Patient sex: M
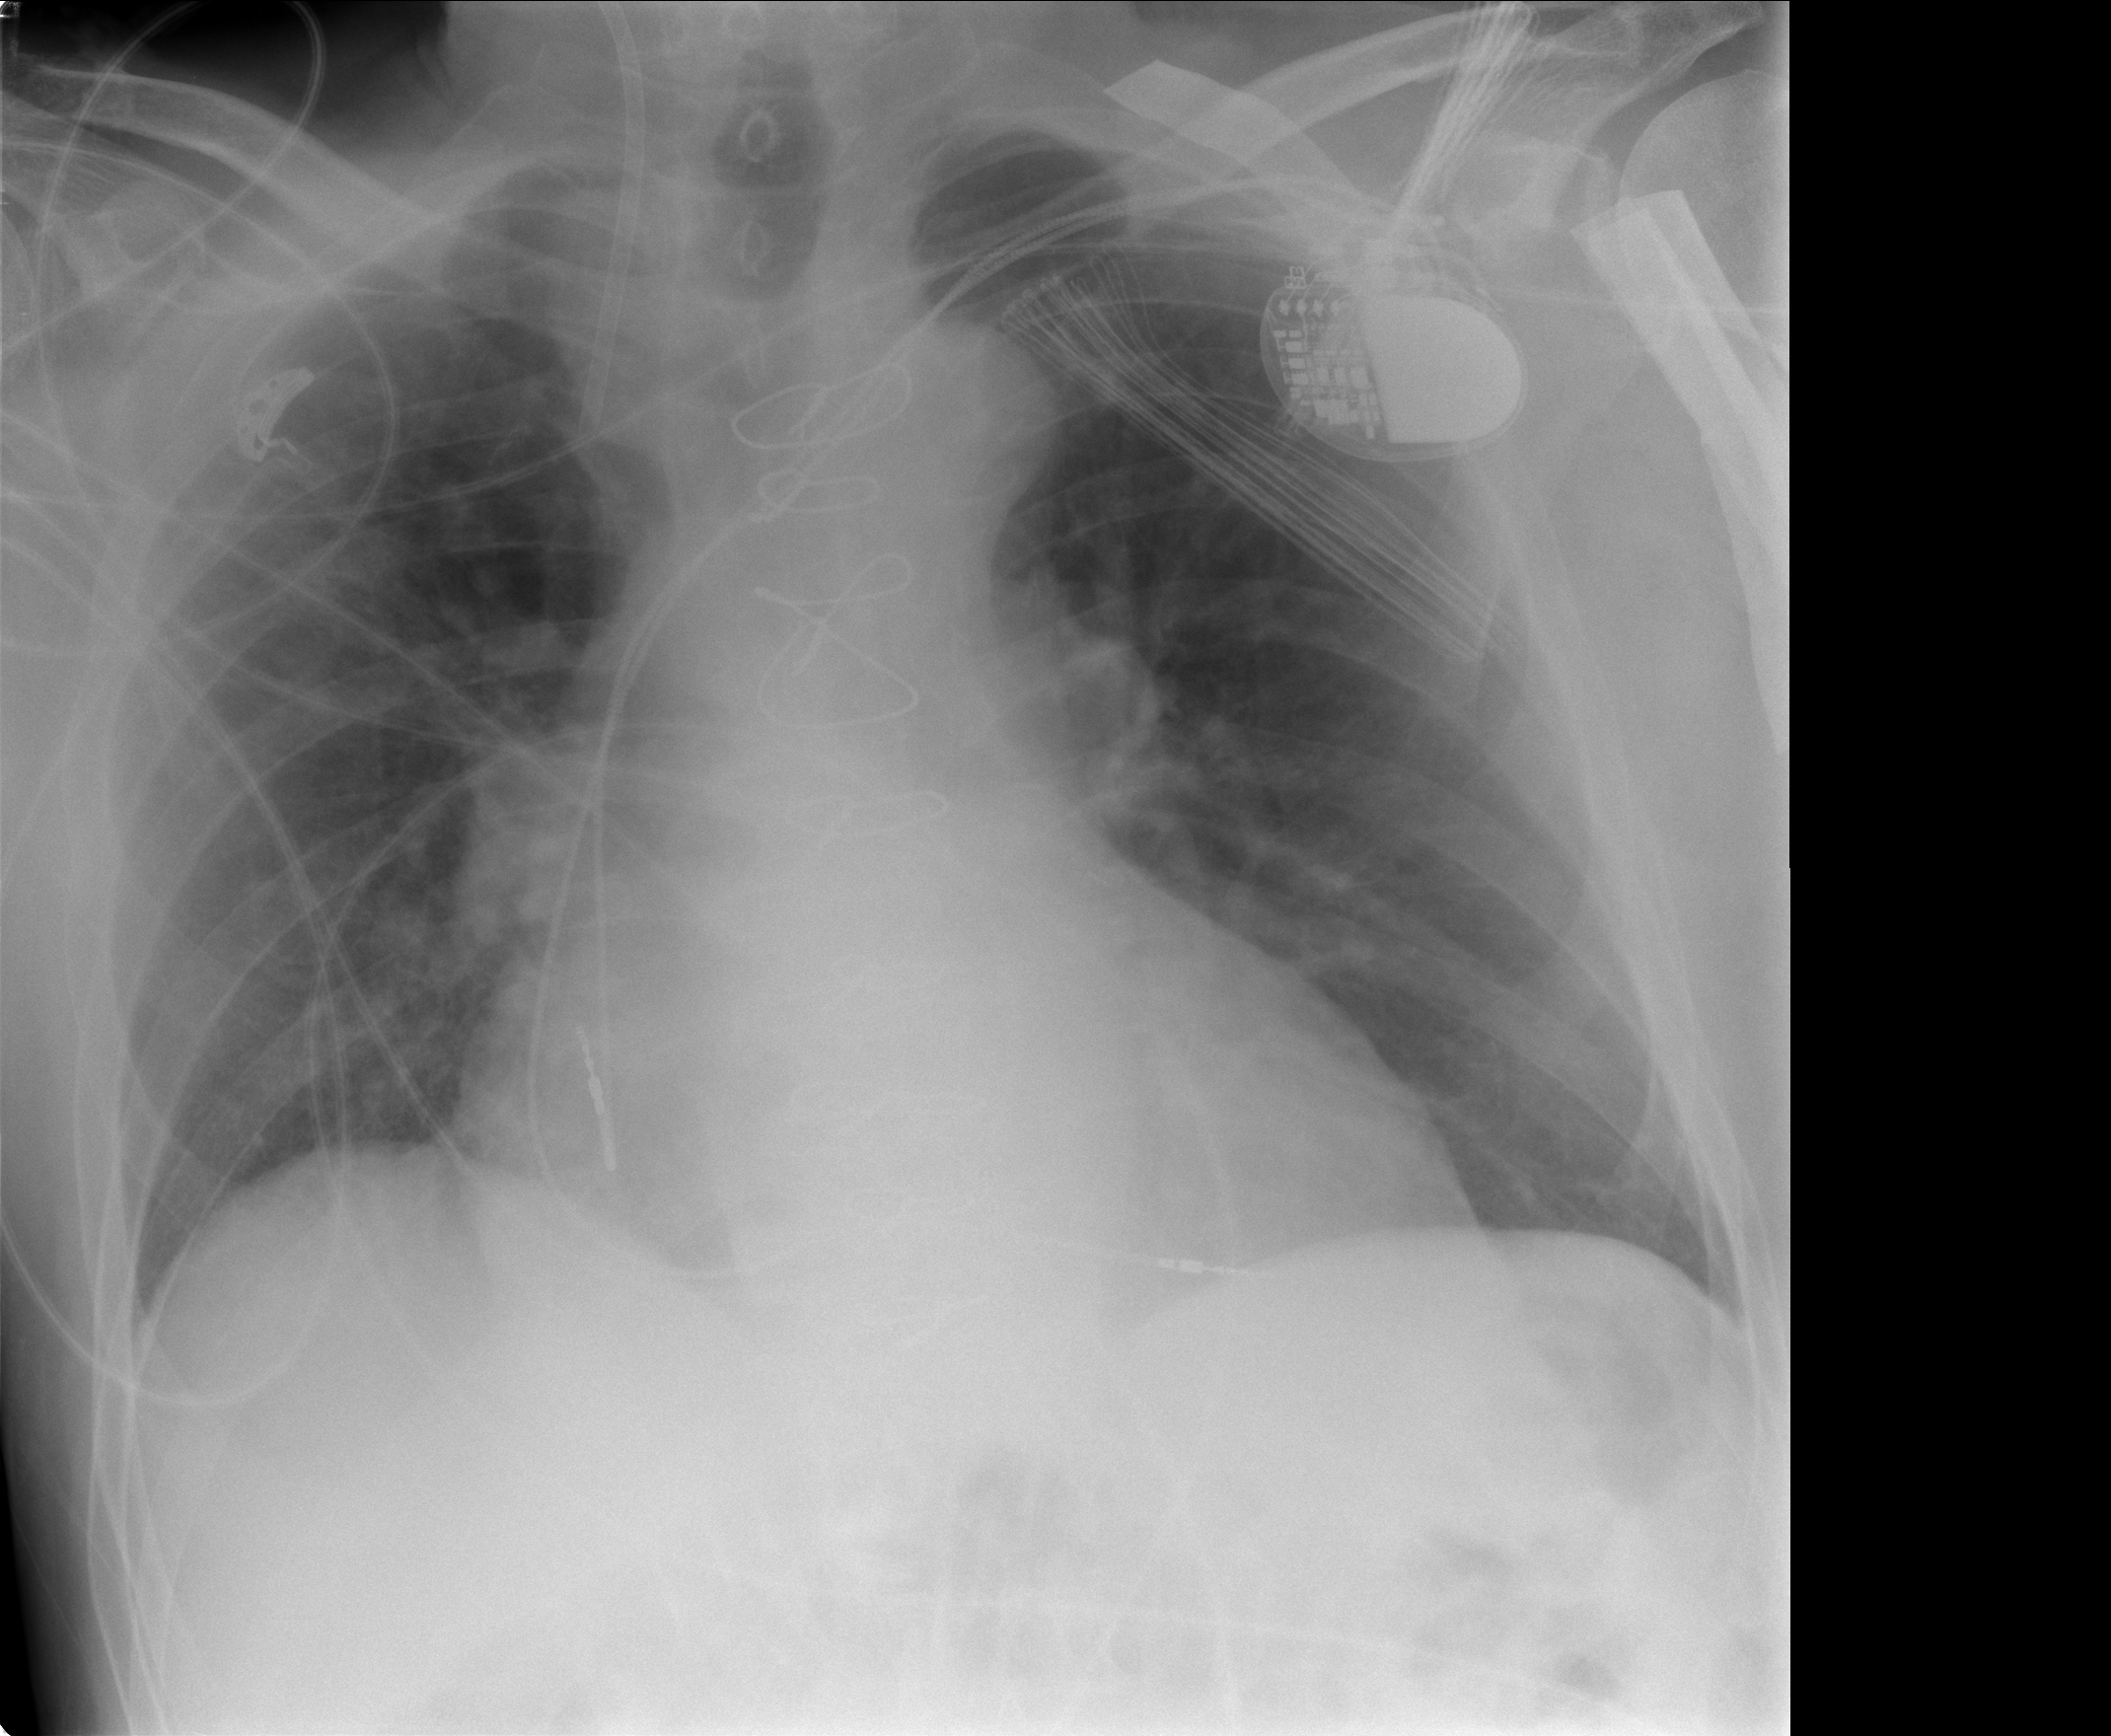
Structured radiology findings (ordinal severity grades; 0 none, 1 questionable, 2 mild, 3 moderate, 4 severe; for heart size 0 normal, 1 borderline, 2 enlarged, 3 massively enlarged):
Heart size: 2
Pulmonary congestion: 2
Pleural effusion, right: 0
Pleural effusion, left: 0
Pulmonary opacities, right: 0
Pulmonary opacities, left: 0
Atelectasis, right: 0
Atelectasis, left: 0